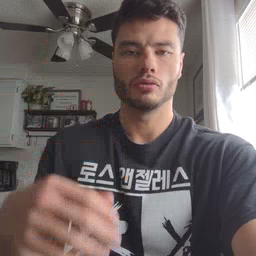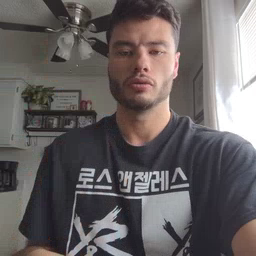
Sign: dirty